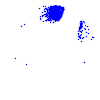
Particle: electron